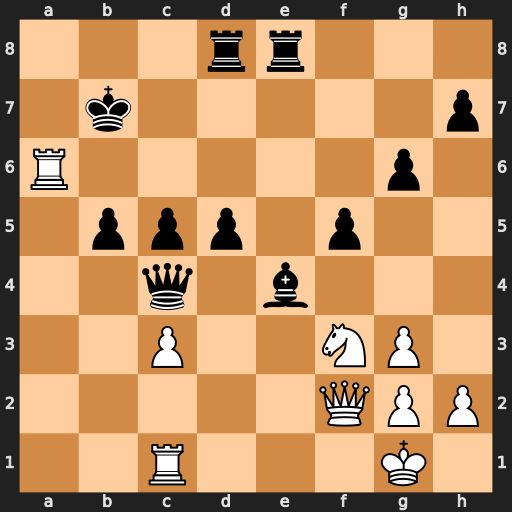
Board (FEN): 3rr3/1k5p/R5p1/1ppp1p2/2q1b3/2P2NP1/5QPP/2R3K1
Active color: w
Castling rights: -
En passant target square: -
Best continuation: Nd2 Kxa6 Nxc4 dxc4 Qxc5